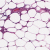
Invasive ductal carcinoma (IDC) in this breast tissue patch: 0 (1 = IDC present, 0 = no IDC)